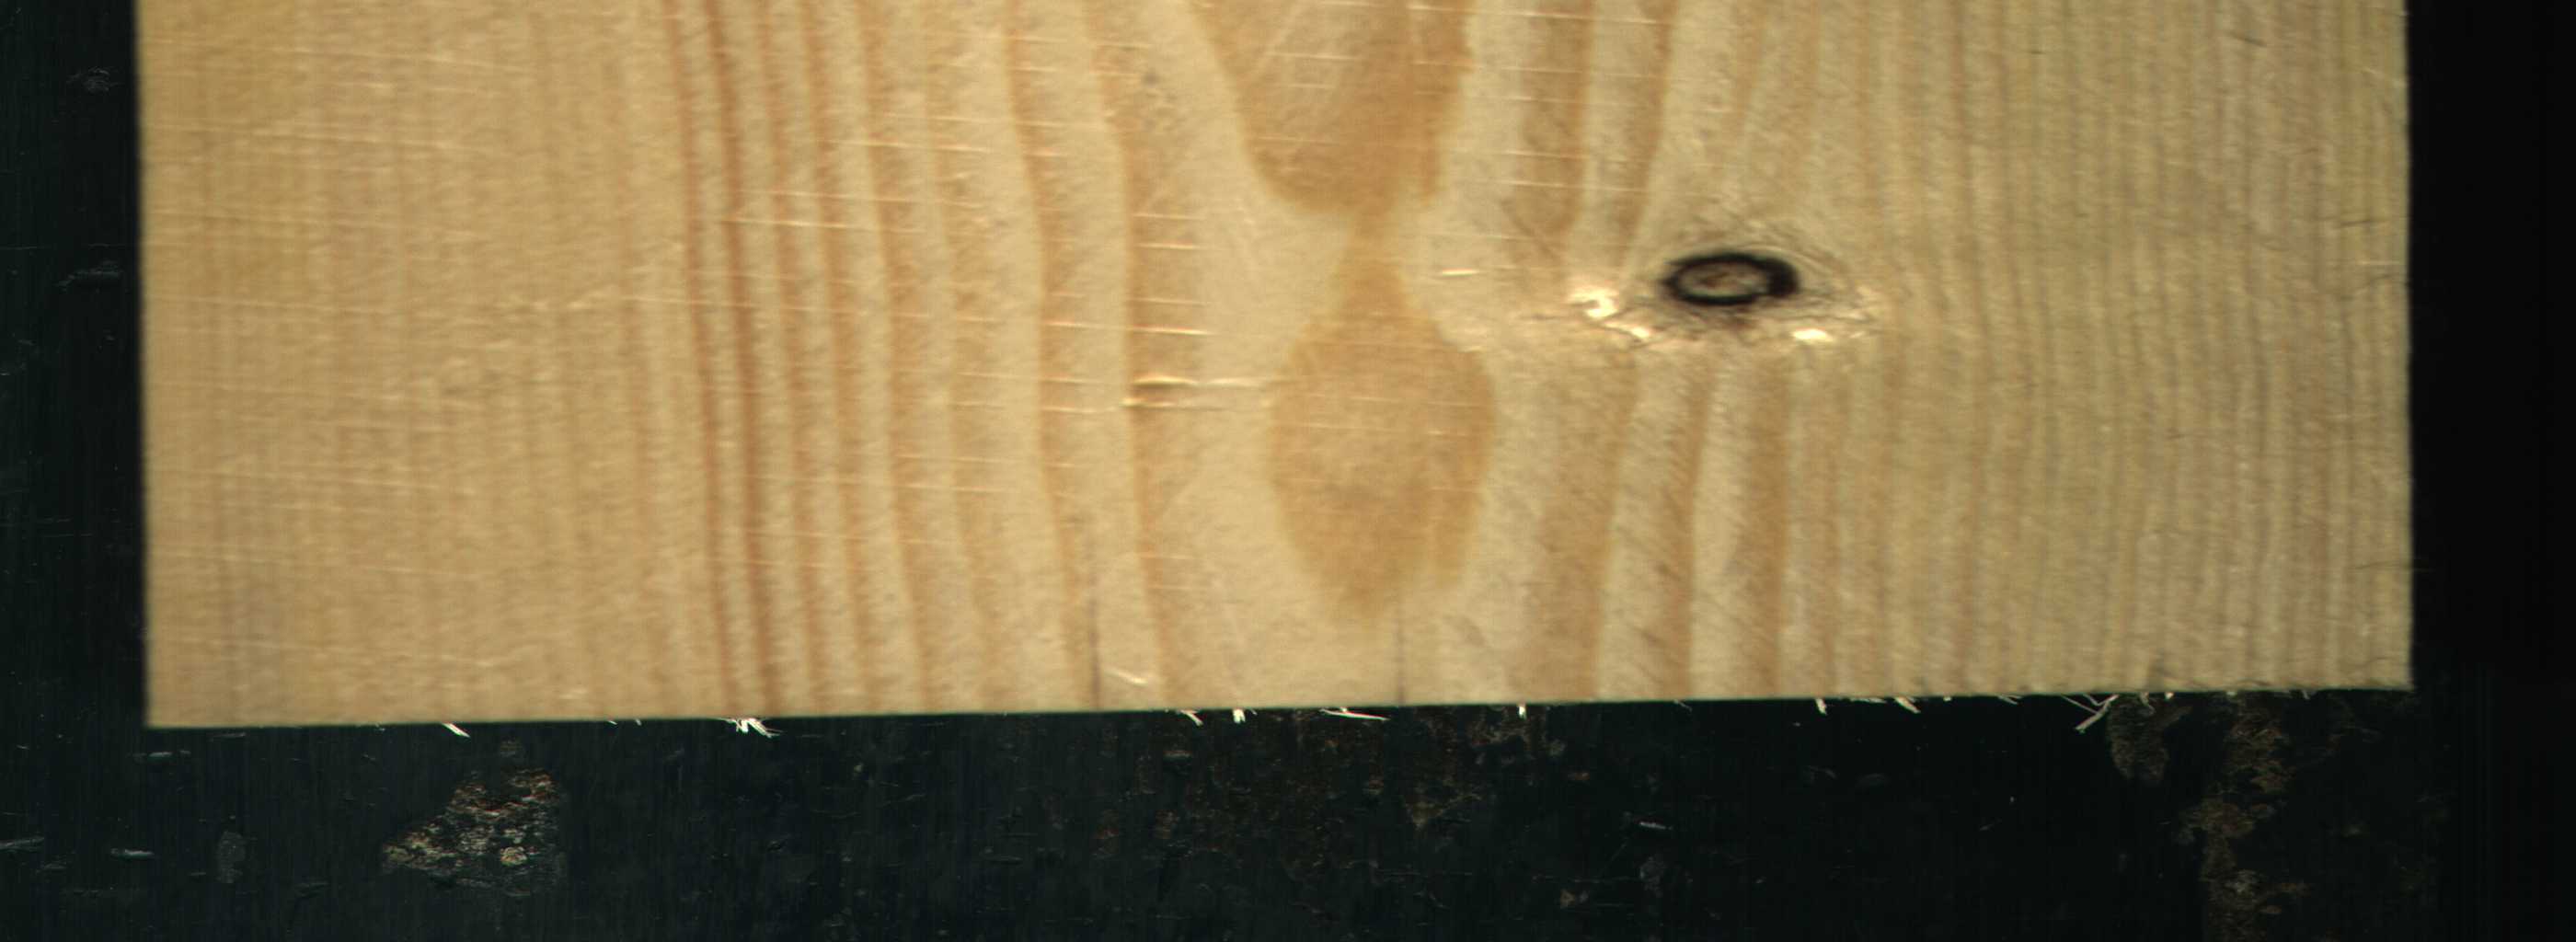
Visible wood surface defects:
Dead_Knot